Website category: university
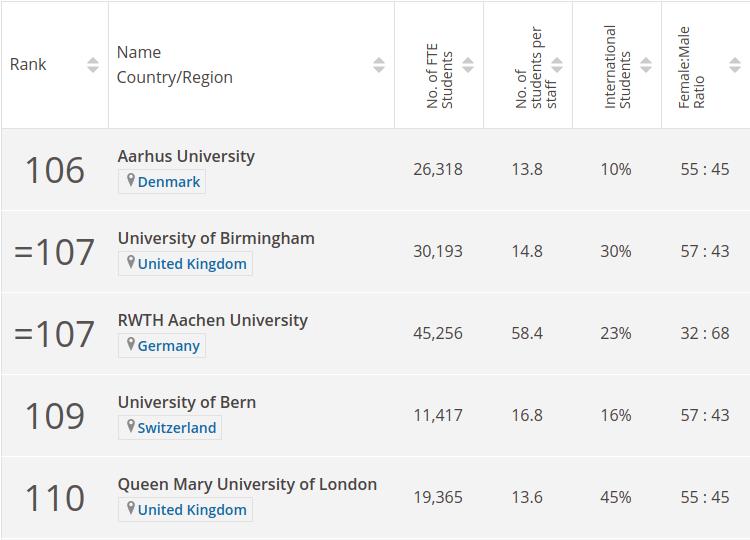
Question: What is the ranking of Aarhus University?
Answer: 106

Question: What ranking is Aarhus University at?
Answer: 106

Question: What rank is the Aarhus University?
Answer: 106

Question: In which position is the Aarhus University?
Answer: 106

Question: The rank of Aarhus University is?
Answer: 106

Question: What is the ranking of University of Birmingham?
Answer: =107

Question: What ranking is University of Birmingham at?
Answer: =107

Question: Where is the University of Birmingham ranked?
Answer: =107

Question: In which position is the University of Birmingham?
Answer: =107

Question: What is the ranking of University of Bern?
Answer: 109

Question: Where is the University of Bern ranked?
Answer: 109

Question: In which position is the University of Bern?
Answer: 109

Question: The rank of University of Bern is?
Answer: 109

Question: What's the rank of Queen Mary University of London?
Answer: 110

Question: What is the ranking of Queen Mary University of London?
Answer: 110

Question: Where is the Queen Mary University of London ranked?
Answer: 110

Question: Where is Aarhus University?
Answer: Denmark

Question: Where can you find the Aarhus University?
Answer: Denmark

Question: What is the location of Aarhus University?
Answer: Denmark

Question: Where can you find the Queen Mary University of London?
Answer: United Kingdom

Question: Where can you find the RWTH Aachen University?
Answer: Germany

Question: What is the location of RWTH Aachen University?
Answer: Germany

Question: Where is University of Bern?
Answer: Switzerland

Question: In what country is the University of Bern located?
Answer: Switzerland

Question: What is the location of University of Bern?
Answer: Switzerland

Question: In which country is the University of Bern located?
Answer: Switzerland

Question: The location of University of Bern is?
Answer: Switzerland

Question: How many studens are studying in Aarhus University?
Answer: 26,318

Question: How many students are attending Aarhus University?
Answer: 26,318

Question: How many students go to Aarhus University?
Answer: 26,318

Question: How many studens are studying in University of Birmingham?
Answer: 30,193

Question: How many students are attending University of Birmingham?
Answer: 30,193

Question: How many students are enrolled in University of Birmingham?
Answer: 30,193

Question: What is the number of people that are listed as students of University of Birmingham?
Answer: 30,193

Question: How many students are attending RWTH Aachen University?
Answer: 45,256

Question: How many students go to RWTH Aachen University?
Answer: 45,256

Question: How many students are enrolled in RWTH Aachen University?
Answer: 45,256

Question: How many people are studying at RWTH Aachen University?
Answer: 45,256

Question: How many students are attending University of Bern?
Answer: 11,417

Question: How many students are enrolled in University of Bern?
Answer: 11,417

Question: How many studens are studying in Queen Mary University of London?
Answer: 19,365

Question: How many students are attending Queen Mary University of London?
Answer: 19,365

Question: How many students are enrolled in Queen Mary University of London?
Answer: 19,365

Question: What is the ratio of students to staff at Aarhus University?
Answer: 13.8

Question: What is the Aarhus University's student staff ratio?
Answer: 13.8

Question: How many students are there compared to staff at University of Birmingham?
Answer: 14.8

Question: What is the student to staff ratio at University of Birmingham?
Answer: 14.8

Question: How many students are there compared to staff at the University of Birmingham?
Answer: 14.8

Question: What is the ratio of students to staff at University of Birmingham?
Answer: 14.8

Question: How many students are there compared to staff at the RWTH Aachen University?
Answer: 58.4

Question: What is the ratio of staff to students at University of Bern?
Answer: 16.8

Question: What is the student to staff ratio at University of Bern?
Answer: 16.8

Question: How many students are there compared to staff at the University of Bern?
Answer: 16.8

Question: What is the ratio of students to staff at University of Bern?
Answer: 16.8

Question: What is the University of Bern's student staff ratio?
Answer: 16.8

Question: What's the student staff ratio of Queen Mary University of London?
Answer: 13.6

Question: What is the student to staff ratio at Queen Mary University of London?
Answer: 13.6

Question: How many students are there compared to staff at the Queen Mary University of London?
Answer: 13.6

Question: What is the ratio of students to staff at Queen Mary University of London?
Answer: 13.6

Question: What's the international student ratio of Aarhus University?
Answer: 10%

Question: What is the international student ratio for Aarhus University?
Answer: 10%

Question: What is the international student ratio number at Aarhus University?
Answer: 10%

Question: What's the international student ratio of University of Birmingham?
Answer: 30%

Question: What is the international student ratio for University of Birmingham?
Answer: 30%